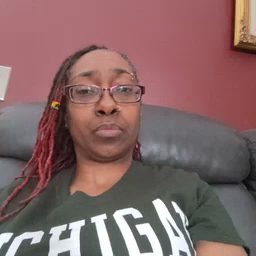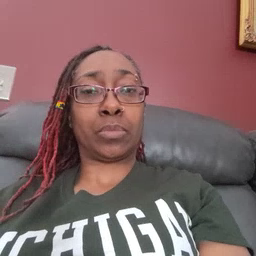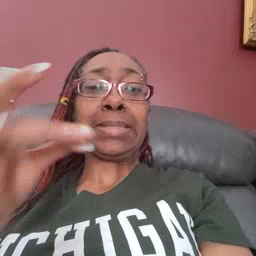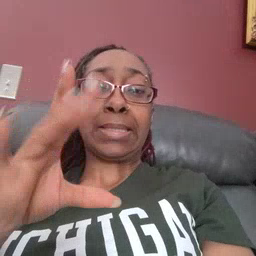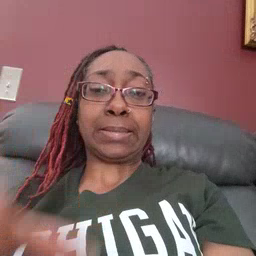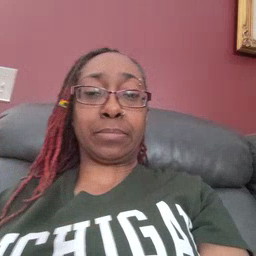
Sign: hate